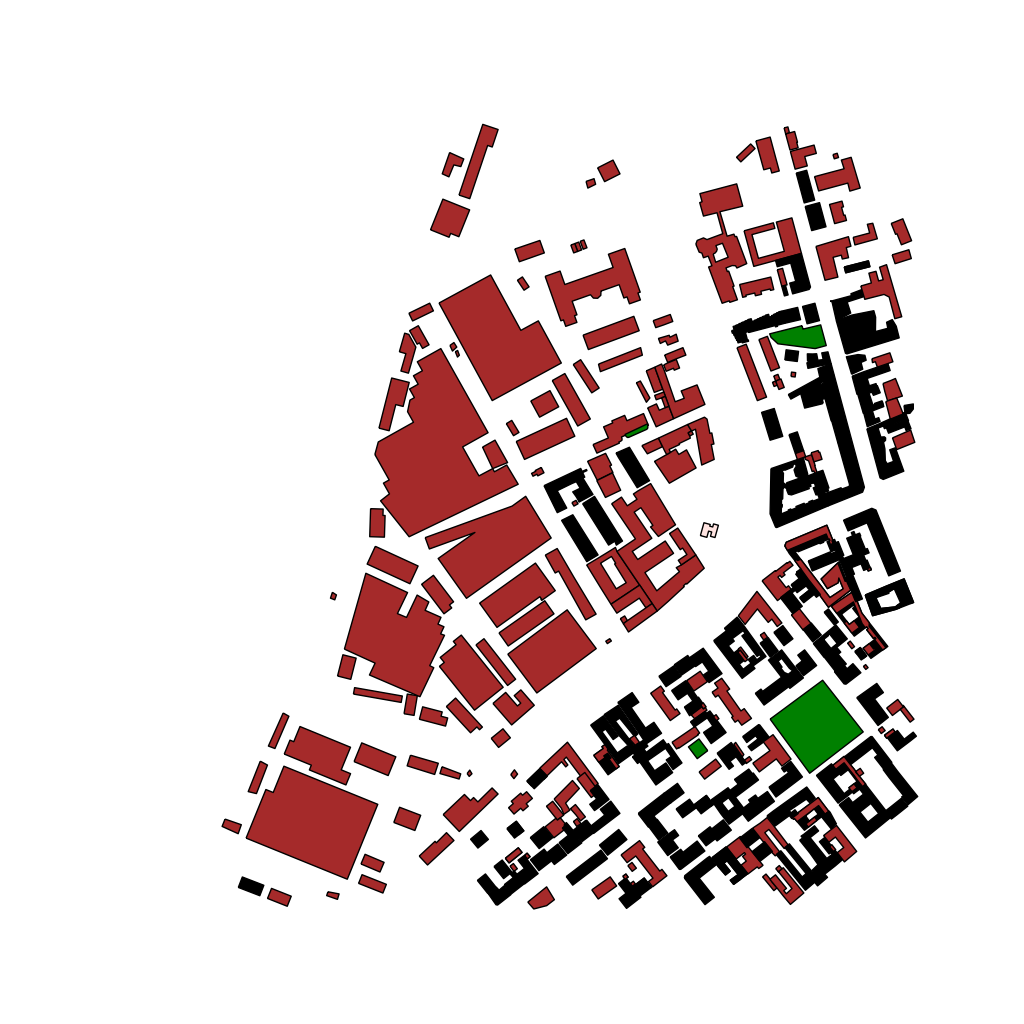
Tags: overhead vector_map, business, industrial, recreation, residential, special, historical, modern, soviet, individual_rise, low_rise, medium_rise, density_1, Building, Facility, Gas, Park, 1.0 km²